Question: I'm implementing a C++ Linked List and running into some very interesting behavior.
'''
string LinkedList::toString() {
string output = "";
Node *cur = first;
for (int i = 0; i < size; i++) {
output += "node ";
output += i;
output += ": ";
output += cur->toString();
output += "
";
cur = cur->getNext();
}
return output;
}
'''
The above code all runs correctly, except for one little exception...

The 'i' in my for-loop is being printed as an <URL>! Why??
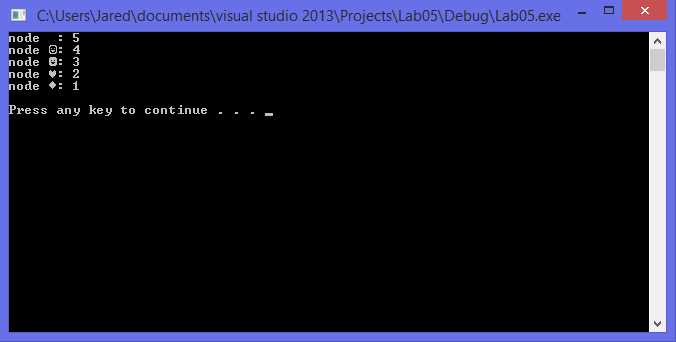
Answer: You've put a number (i.e., 'i') into a string without converting it to characters first. The result is that the string contains a character with that numeric code. Given how most common character sets are laid out, a character with a code less than 32 is typically going to be a control code.
You probably want to use 'std::to_string' to convert the number to a string before adding it to the existing string. Alternatively, format the data into a 'stringstream', then return its content, something on this general order:
'''
string LinkedList::toString() {
std::ostringstream buffer;
Node *cur = first;
for (int i = 0; i < size; i++) {
buffer << "node " << i << ": " << cur->toString() << "
";
cur = cur->getNext();
}
return buffer.str();
}
'''